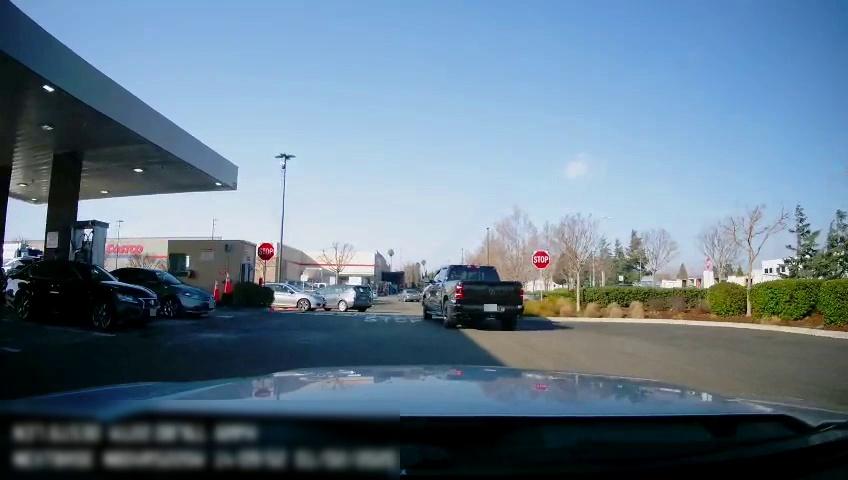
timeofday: Day
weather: Sunny
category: Drivable Space
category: Vehicles | Truck
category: Vehicles | Car
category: Vehicles | Car
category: Vehicles | Car
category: Vehicles | Car
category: Vehicles | SUV
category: Vehicles | Truck
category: Traffic | Signs
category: Traffic | Signs
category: Traffic | Signs